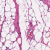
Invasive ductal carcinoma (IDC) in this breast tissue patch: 0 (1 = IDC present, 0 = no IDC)